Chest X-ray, AP view. Patient: 48 years old, sex M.
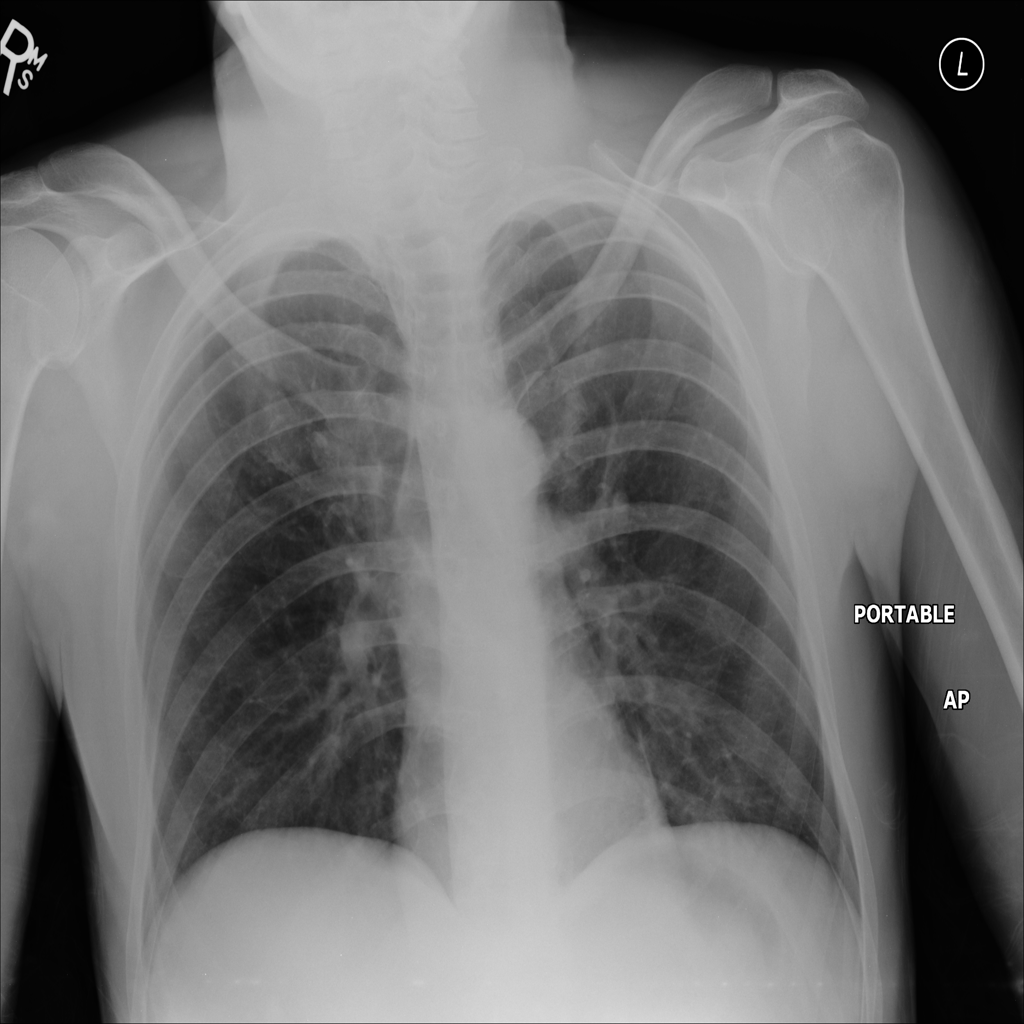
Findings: No Finding